Question: I can set the QCursor to the center of the GLWidget, even when that GLWidget is within a layout or splitters. However, I want to draw something in 2D with qPainter instead of setting the cursor shape - at the center of the screen.
I cannot align QRect to the center of the screen - the same value puts the ellipse at the bottom right of the GLWidget. Why don'these center coordinates work in both cases?
'''
void GLWidget::paintEvent(QPaintEvent *)
{
if (selCam->camType->val_s == "fps")
{
QPoint p = mapFromGlobal(QCursor::pos());
fpsCenter = mapToGlobal(QPoint(width() / 2, height() / 2));
//fpsCenter = 738, 549
QCursor::setPos(fpsCenter);
}
//other rendering
if (selCam->camType->val_s == "fps")
{
QRect rectAim(10, 10, 20, 20);
rectAim.moveCenter(fpsCenter);
painter.setPen(Qt::black);
painter.drawEllipse((rectAim));
}
}
'''

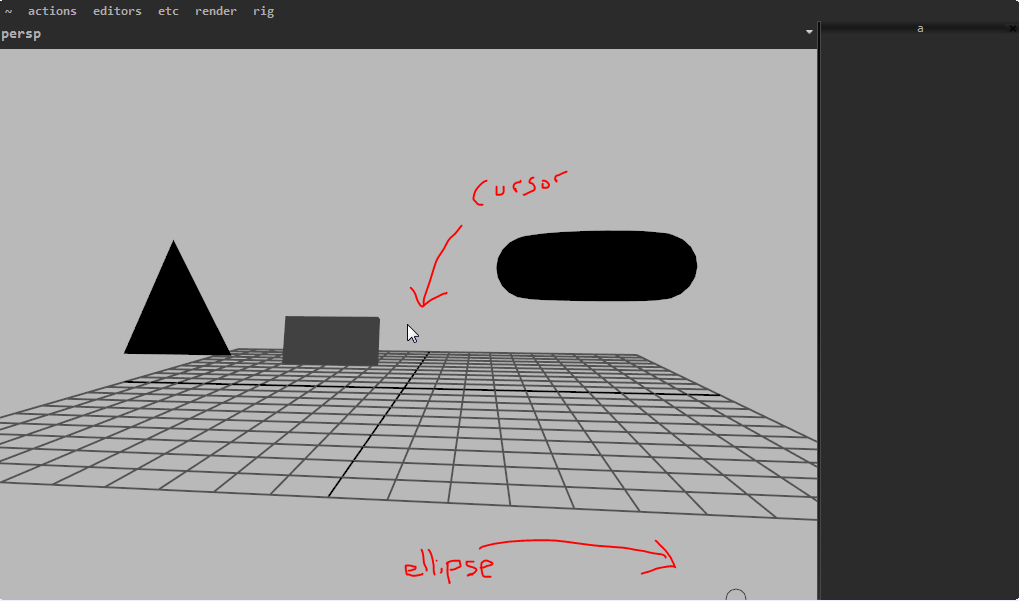
Answer: I think the problem is that you use global coordinates for the painter, however it should use the relative coordinates. So you have to move your rectangle in the center of the viewport or your widget, I.e.:
'''
rectAim.moveCenter(rect().center());
'''